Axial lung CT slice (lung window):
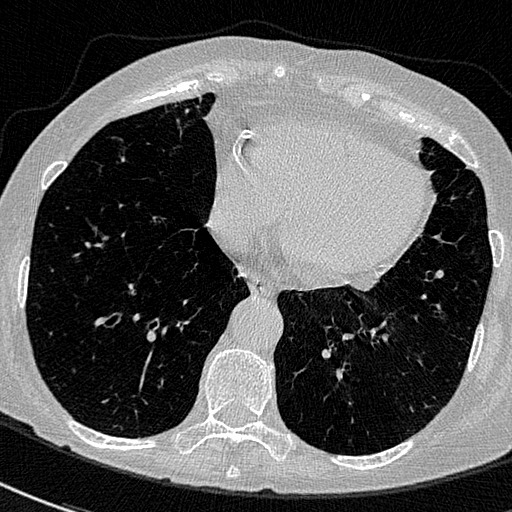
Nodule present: no